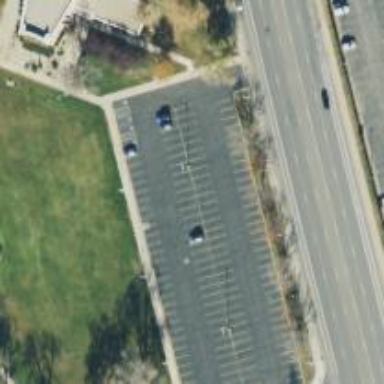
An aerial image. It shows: Parking space.